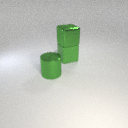
large green metal cube above large green rubber cube